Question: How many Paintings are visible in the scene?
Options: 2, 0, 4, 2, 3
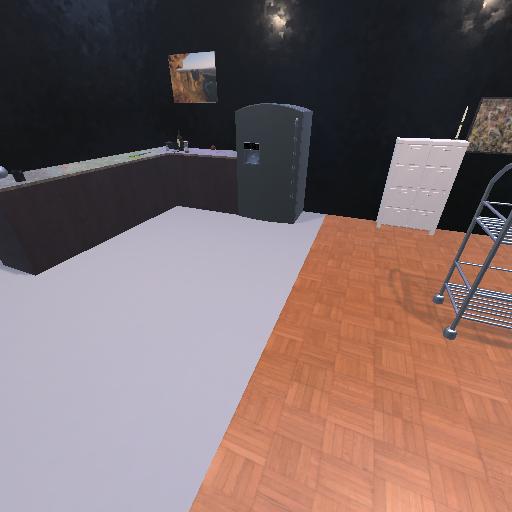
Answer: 2